Interaction volume radius: 10 \u00c5
Interaction volume height: 30 \u00c5
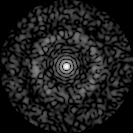
Disorder parameter: 0.8183